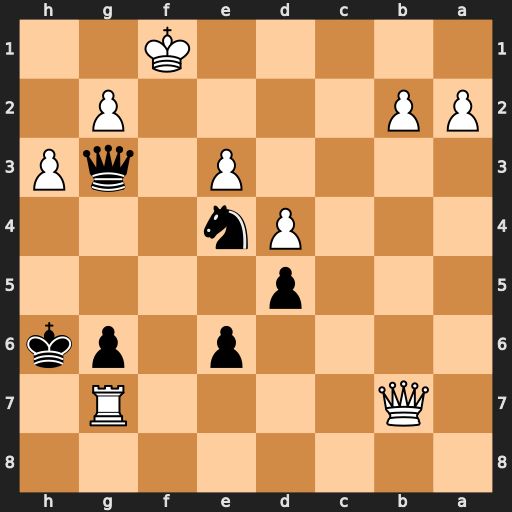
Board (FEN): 8/1Q4R1/4p1pk/3p4/3Pn3/4P1qP/PP4P1/5K2
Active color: b
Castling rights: -
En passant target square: -
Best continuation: Qf2#